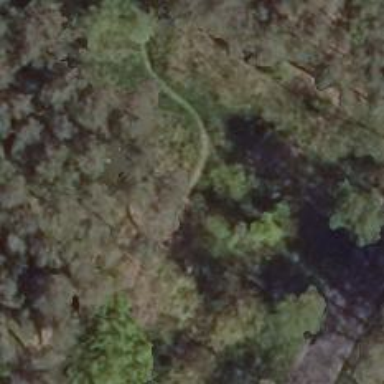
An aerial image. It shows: Grassy path.